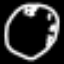
Label: clock